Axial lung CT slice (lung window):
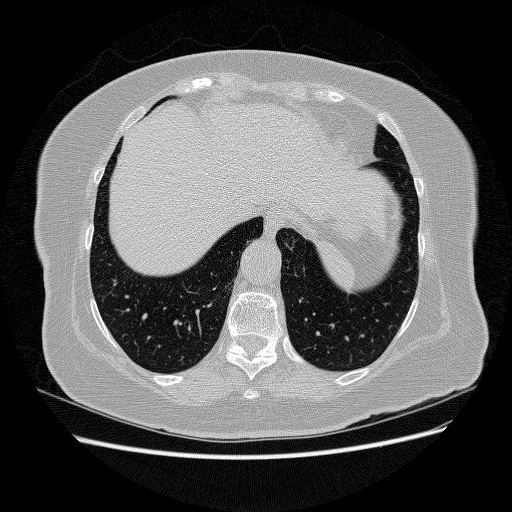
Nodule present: no